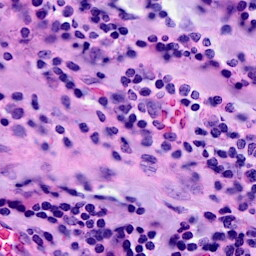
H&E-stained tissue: Breast